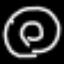
Label: donut